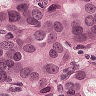
Metastatic tissue present: yes